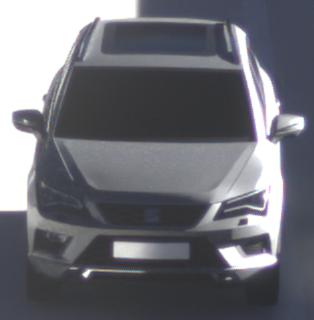
Make: SEAT
Model: Ateca 1.0 TSI Ecomotive
Detailed model: Ateca (5FP)
Model produced from: 2016/08
Model produced until: 2018/08
Doors: 5
Color: gray
Road condition: dry road
Daytime: morning or afternoon
Contrast: high contrast